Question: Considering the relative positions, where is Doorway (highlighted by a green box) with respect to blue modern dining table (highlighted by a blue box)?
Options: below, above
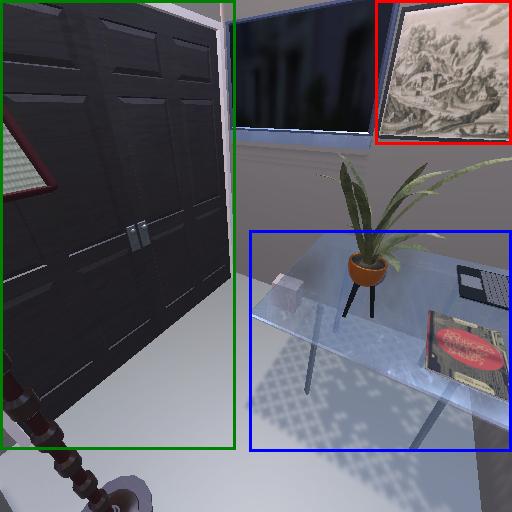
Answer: below